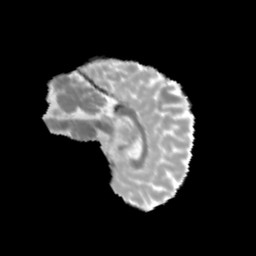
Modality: MD
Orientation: sagittal
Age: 10
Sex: female
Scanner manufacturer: siemens
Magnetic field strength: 3 T
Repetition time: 3.8 s
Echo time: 0.07 s